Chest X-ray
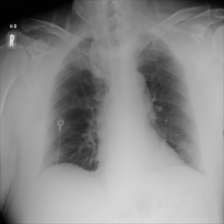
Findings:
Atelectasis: negative
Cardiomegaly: negative
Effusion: negative
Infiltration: negative
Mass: negative
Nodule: negative
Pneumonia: negative
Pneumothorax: negative
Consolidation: negative
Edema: negative
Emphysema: negative
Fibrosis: negative
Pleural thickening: negative
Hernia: negative